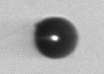
Label: bead